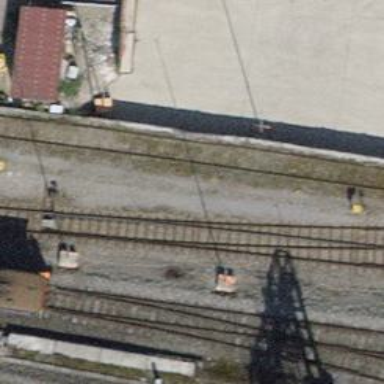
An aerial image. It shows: Single railway spur track.